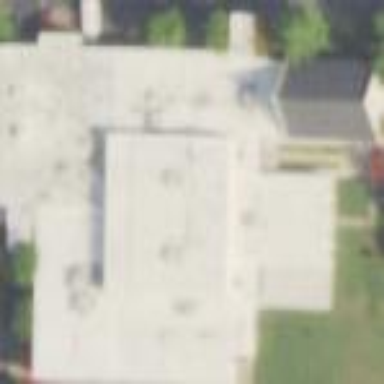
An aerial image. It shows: Building that serves as place of worship.